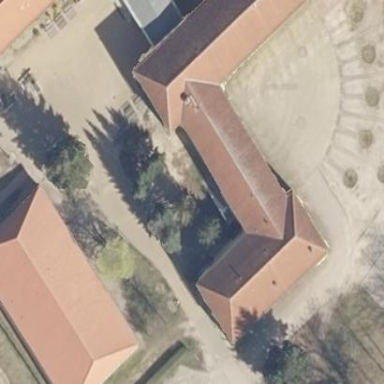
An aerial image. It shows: School building.